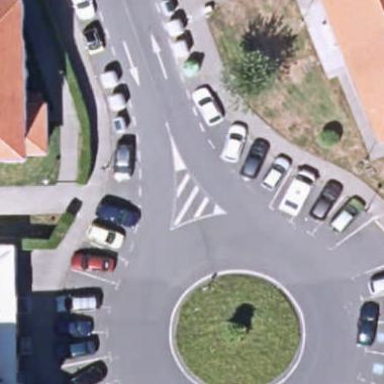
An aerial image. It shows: Residential road with roundabout.